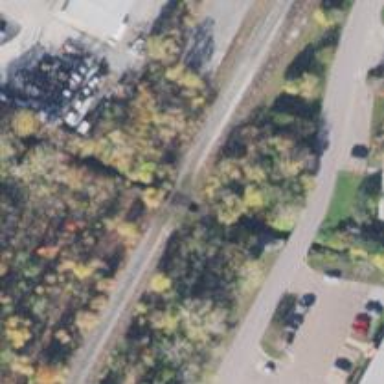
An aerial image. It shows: Railway bridge.